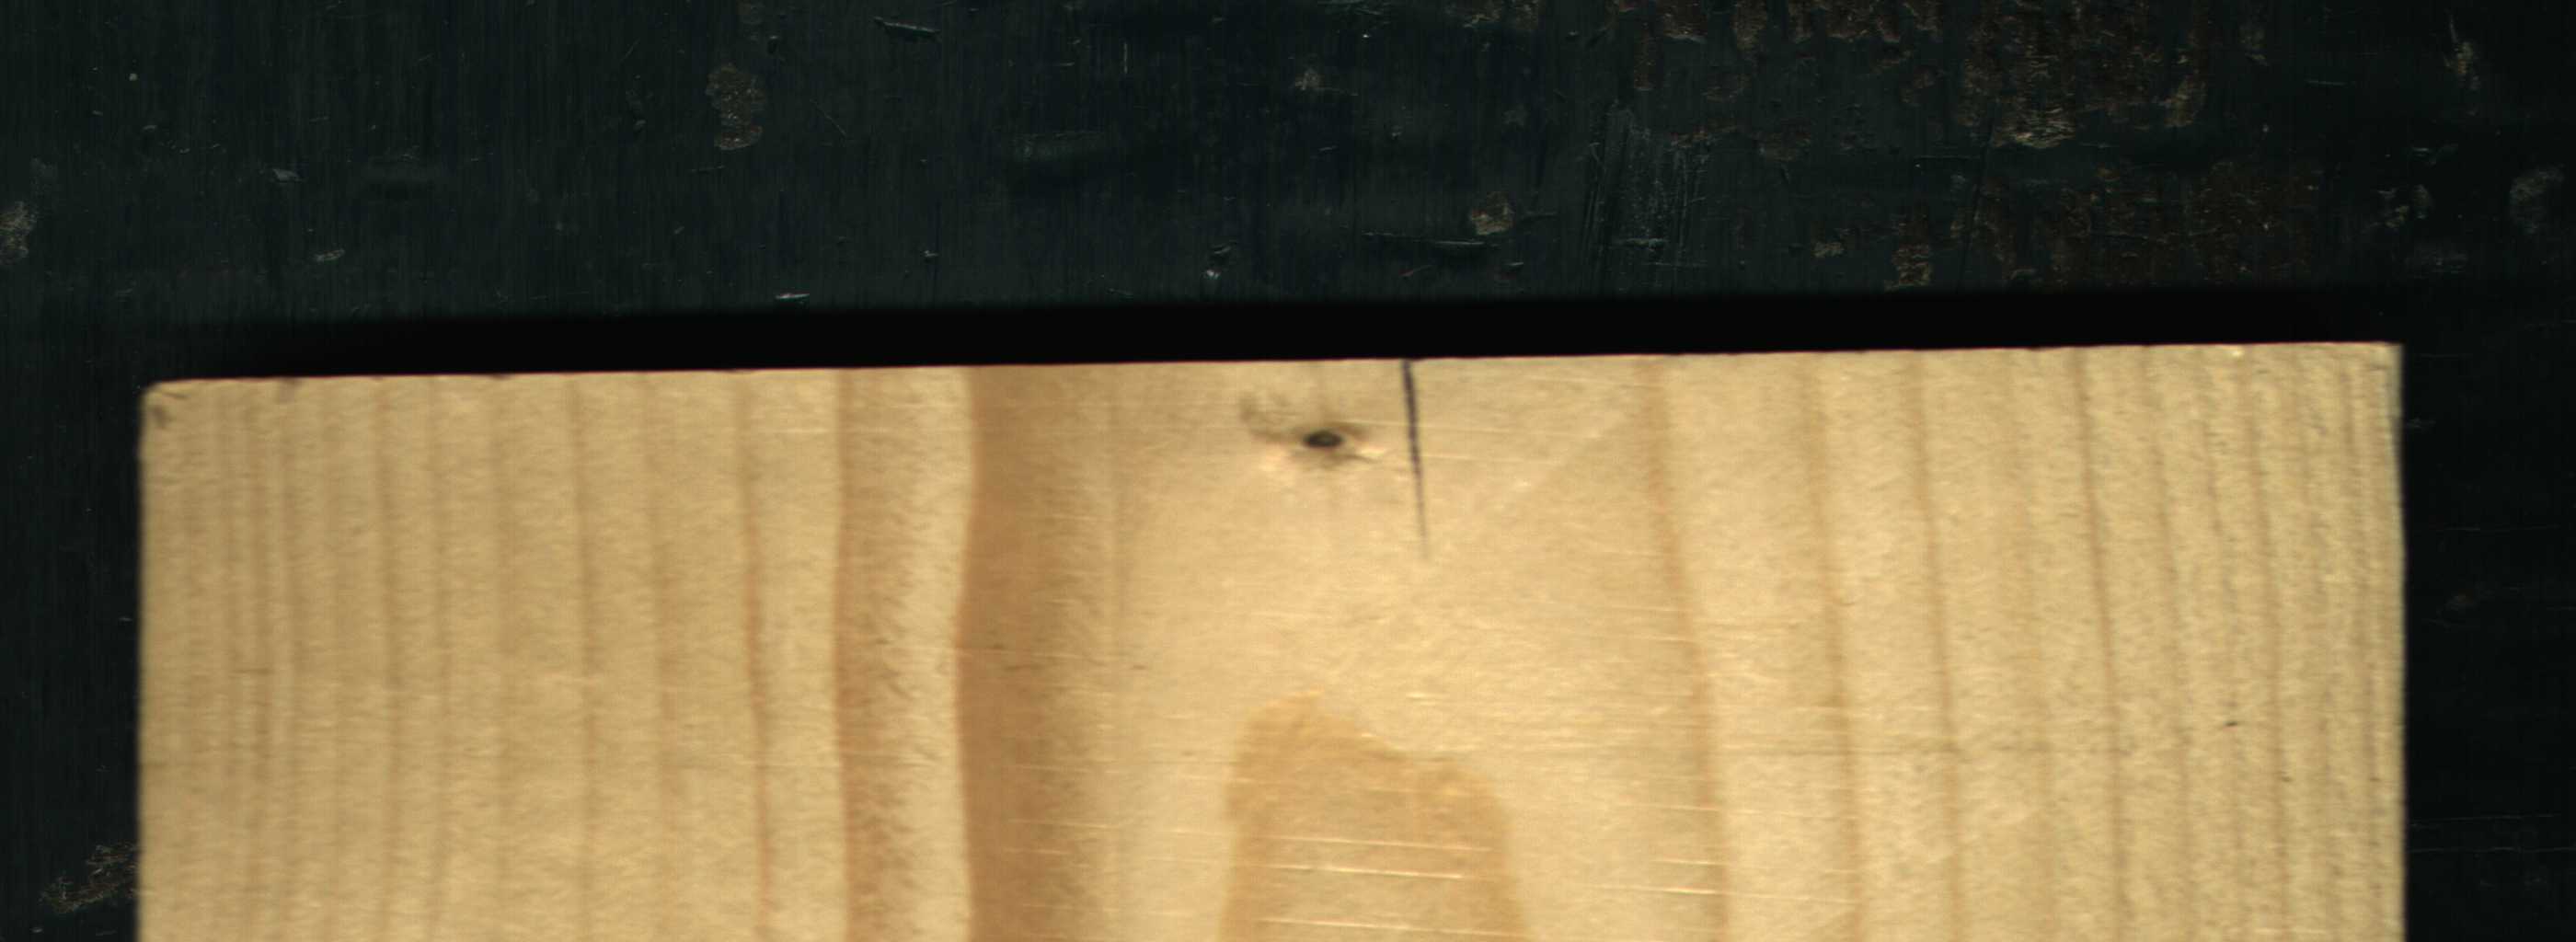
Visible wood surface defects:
Quartzity
Crack
Dead_Knot